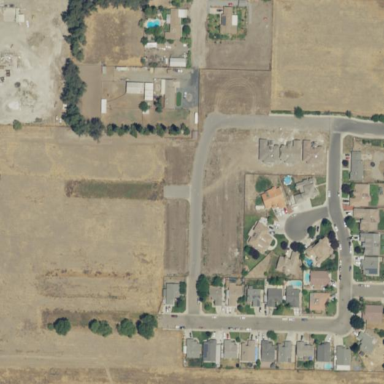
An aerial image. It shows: Vacant or disturbed land within residential area.